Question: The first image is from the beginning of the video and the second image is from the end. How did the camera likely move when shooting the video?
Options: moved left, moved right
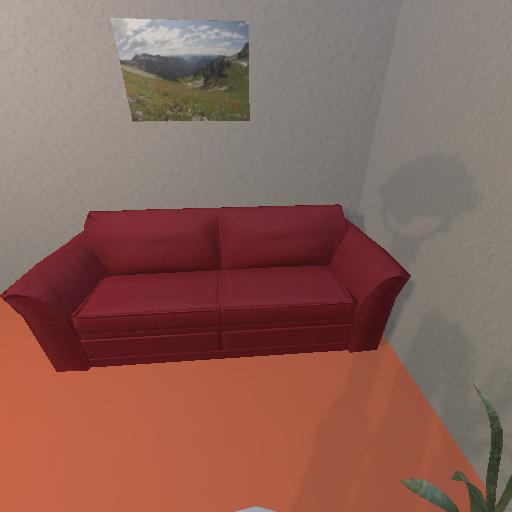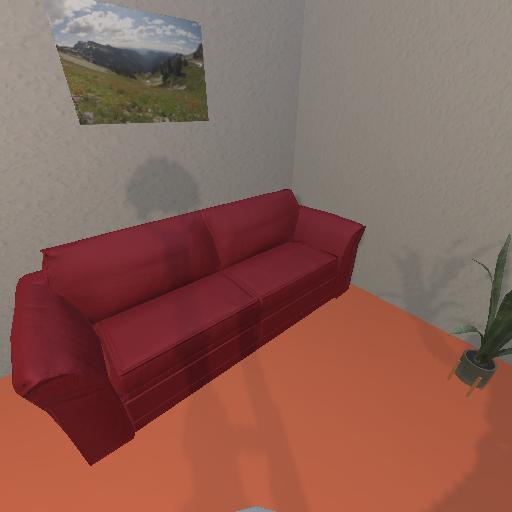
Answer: moved left